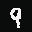
Label: 9